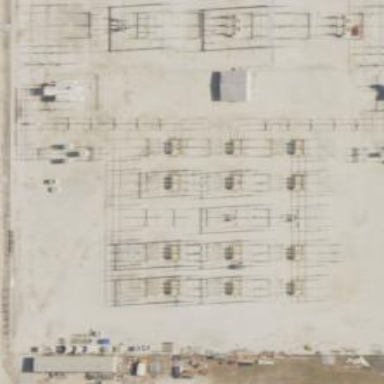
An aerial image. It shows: Switch for power supply.